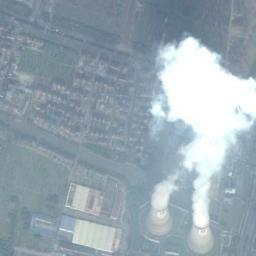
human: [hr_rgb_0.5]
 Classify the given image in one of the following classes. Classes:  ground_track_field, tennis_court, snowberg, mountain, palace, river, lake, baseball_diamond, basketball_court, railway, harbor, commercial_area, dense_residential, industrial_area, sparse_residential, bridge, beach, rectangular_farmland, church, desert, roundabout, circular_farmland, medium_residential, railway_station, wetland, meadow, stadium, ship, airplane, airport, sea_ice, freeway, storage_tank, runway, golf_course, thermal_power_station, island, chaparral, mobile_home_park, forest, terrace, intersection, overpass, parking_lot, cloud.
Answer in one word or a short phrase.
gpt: thermal_power_station